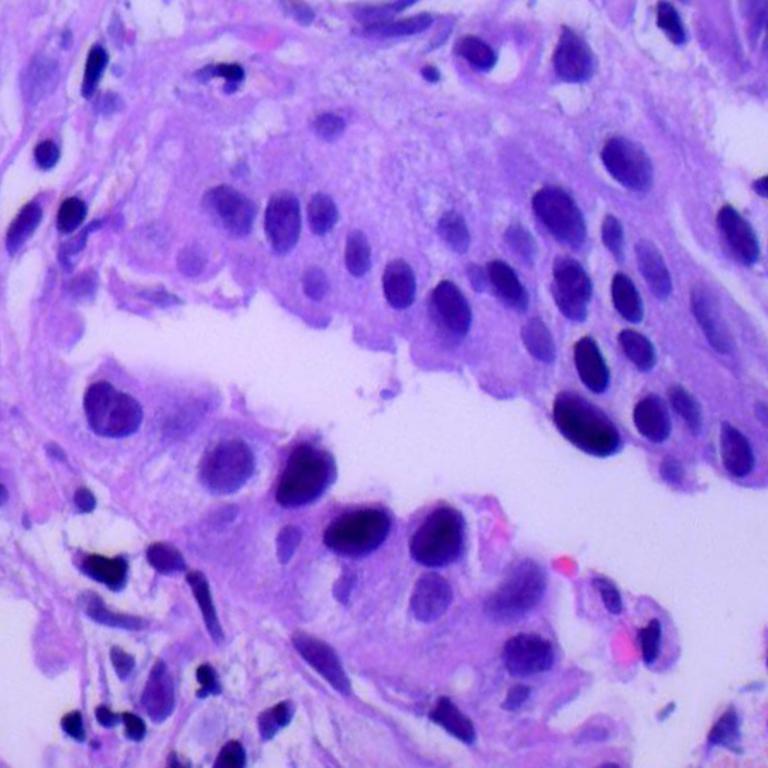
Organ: lung
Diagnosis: adenocarcinomas